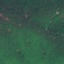
Land use / land cover class: Forest